Field crop: maize
Growth stage: 2
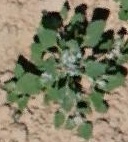
Species: chenopodium